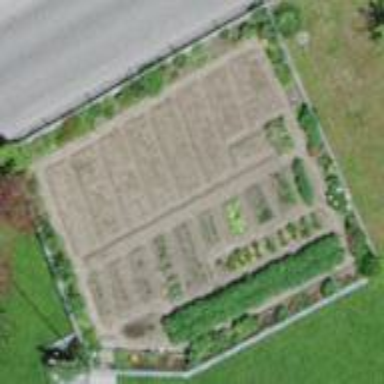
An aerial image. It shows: Garden area designated for leisure land.